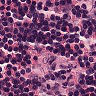
Metastatic tissue present: no